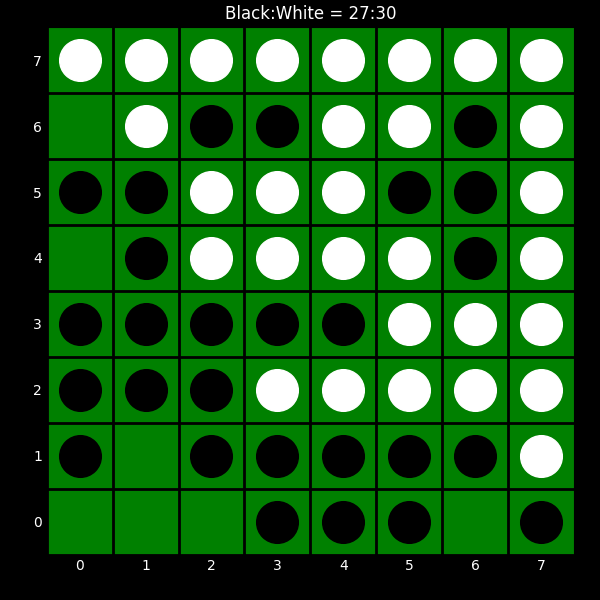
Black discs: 27
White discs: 30